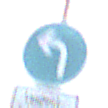
Verkehrszeichen: VorgeschriebeneFahrtrichtungLinks
Zusatzzeichen unten: BesondereFahrzeugeUndTransportgueter6
Umgebung: Outdoor, Nature
Tageszeit: SunriseSunset
Wetter: PartlyCloudy
Licht: Natural
Jahreszeit: NotSpecified
Kontrast: LowContrast